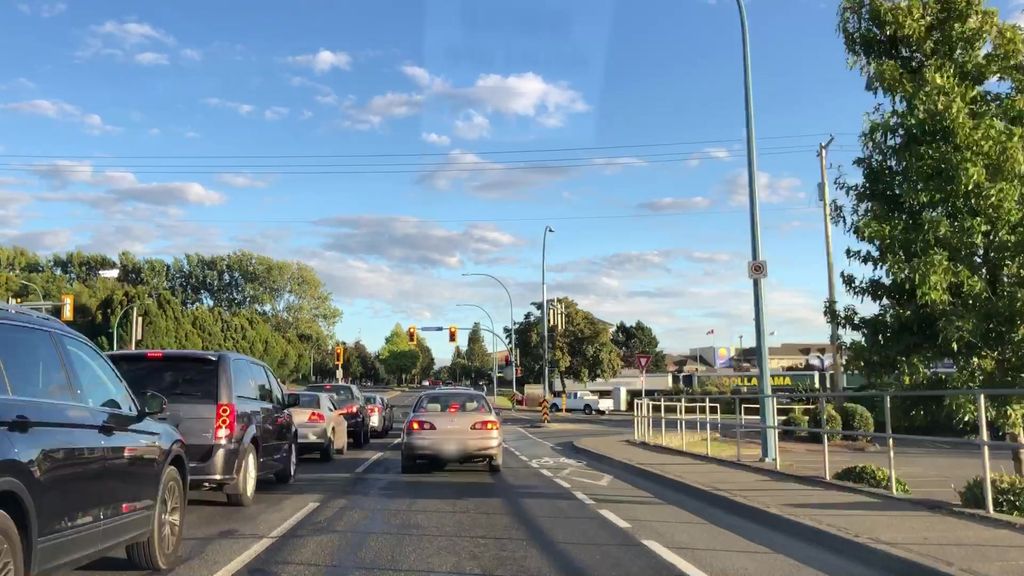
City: victoria